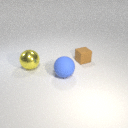
large blue rubber sphere in front of small brown rubber cube